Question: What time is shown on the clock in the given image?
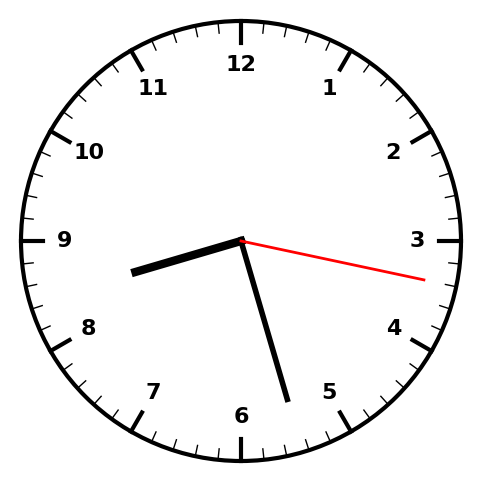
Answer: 08:27:17